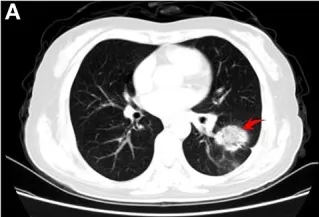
Representative computed tomography images of the patient. Baseline (before administration of apatinib) showing a left pulmonary lesion.
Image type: radiology (ct)